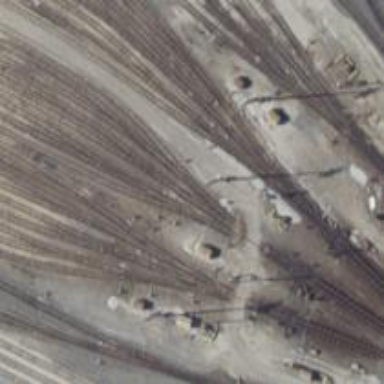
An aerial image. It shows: Railway yard used for servicing trains.